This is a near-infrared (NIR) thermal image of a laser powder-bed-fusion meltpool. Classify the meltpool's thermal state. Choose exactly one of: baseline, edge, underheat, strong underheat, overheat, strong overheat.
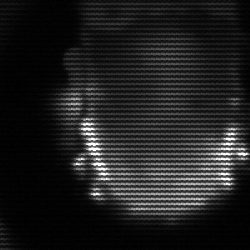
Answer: baseline